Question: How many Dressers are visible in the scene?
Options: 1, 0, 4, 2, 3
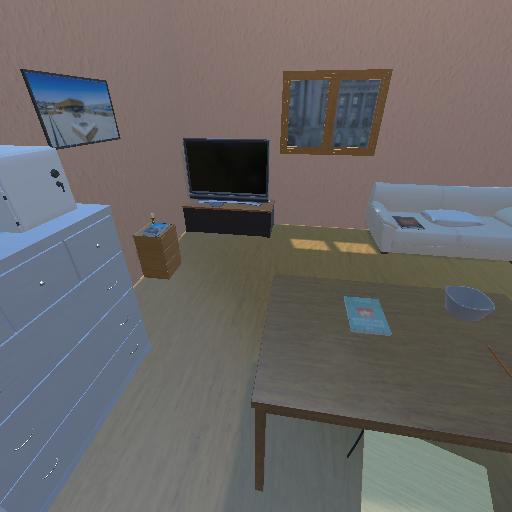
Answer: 1